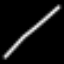
Label: line